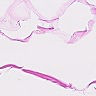
Metastatic tissue present: no